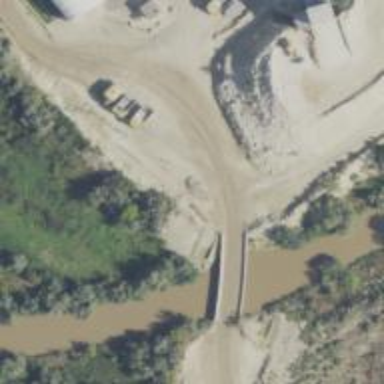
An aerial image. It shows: Service road that crosses over bridge.